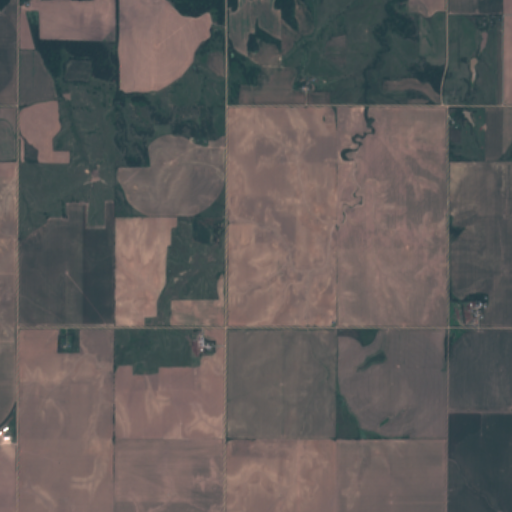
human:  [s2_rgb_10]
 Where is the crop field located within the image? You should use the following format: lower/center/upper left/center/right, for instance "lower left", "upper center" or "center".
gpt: The crop field is located in the upper left of the image.
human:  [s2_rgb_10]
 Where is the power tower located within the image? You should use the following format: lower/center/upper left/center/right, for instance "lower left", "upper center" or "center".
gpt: There is no power tower in the image.